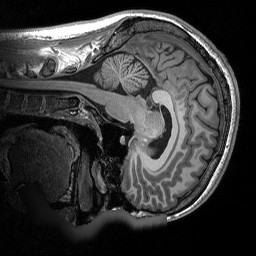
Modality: T1w
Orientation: sagittal